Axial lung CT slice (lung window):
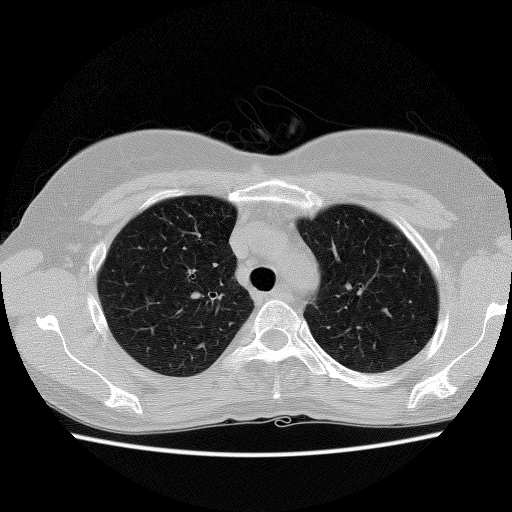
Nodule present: no